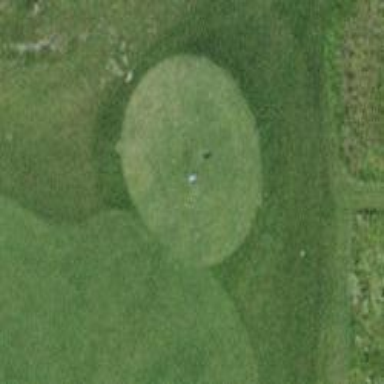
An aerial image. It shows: Golf green.